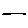
Label: line